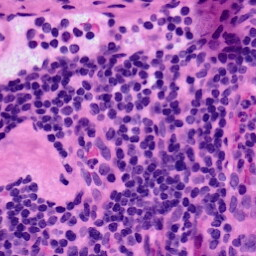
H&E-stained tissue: LymphNode